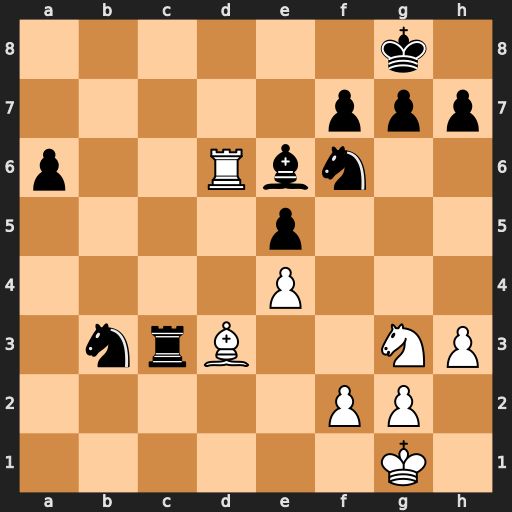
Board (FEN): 6k1/5ppp/p2Rbn2/4p3/4P3/1nrB2NP/5PP1/6K1
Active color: w
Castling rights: -
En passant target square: -
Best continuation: Rd8+ Ne8 Rxe8#